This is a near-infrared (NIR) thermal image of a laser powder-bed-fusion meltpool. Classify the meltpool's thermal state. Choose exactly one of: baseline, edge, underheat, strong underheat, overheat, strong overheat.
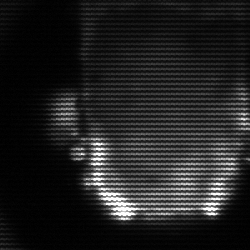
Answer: baseline